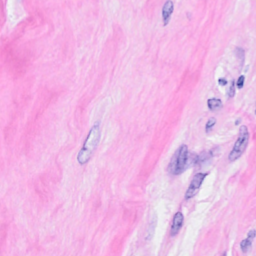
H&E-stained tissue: Breast